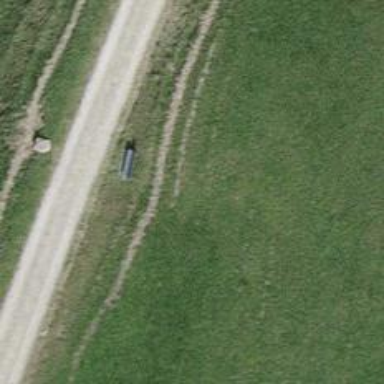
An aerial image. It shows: Bench.